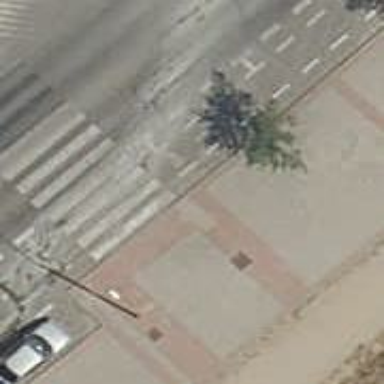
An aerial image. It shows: Sidewalk.